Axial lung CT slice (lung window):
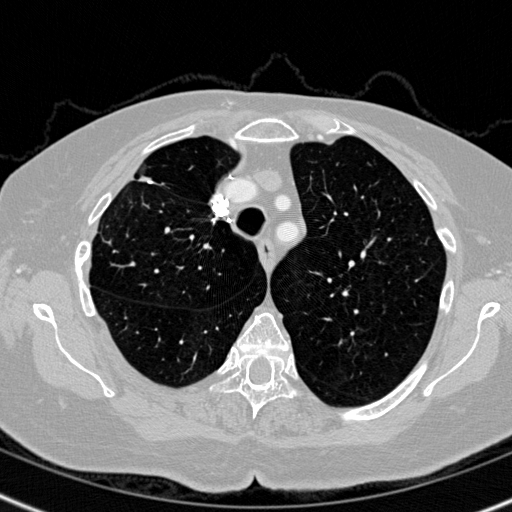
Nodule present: no